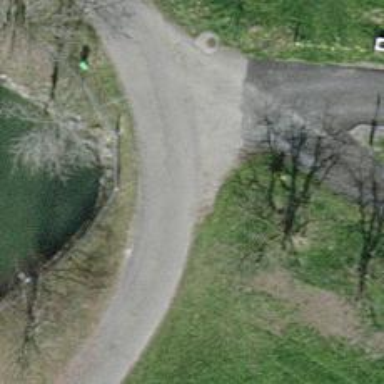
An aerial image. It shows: Unclassified paved road.